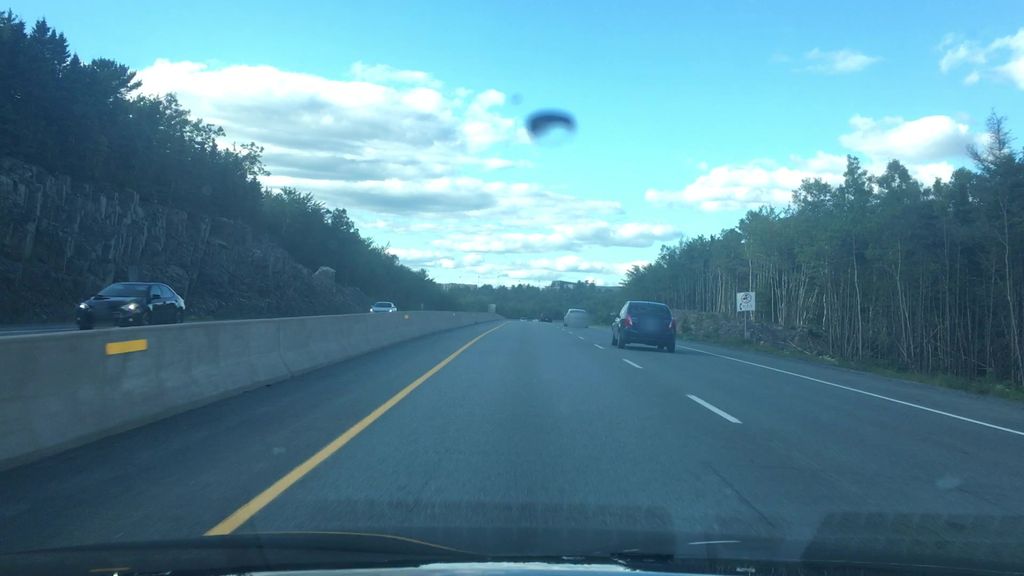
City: halifax